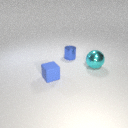
small blue metal cylinder behind large cyan metal sphere